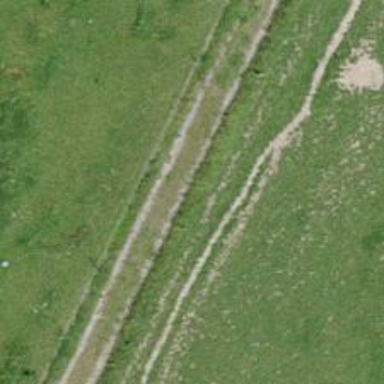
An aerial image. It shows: Unpaved track with tracktype grade4.